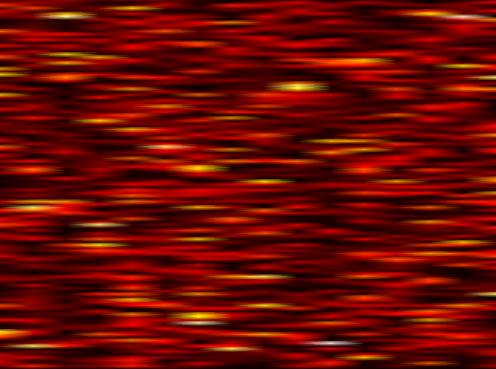
Label: FBMC